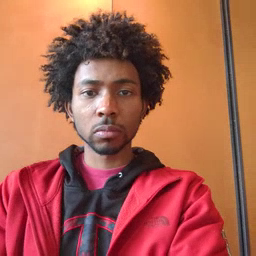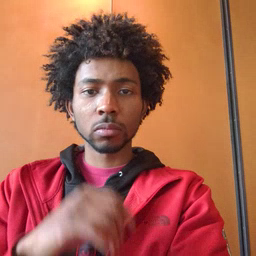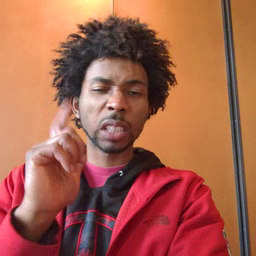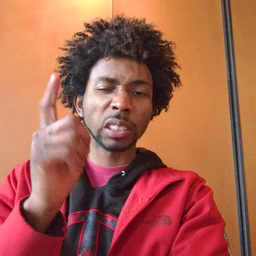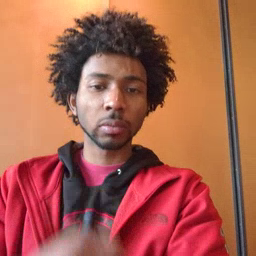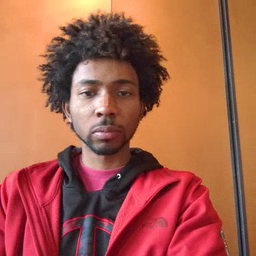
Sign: later